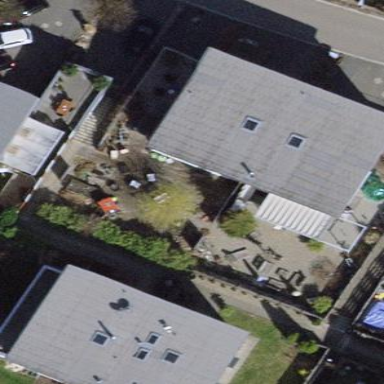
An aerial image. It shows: Terrace building.